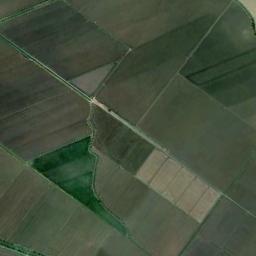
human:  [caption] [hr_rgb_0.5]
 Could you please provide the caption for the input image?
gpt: There are some deep green and light green rectangular farmland .

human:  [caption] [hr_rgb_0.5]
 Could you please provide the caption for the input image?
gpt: Several rectangular farmlands of different sizes are arranged in neat rows .

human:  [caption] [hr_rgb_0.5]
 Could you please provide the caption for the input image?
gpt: There are many rectangular farmlands of different shades .

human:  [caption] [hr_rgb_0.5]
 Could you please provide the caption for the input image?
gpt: Many green, Khaki and brown mixed-sized rectangular farm fields .

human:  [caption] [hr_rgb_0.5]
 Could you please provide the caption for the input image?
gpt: There are many green rectangular farmlands .